Field crop: maize
Growth stage: 1
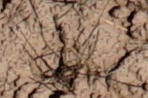
Species: lolium